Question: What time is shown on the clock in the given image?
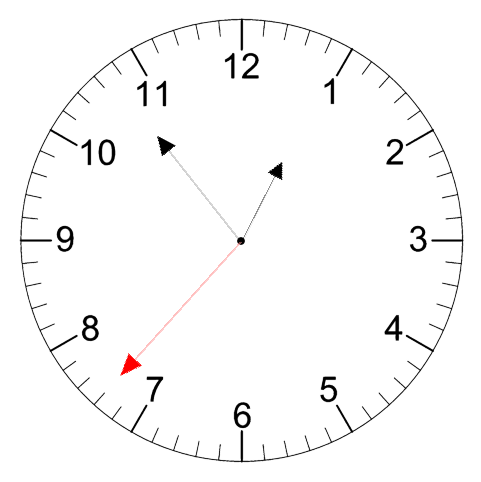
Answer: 12:53:37